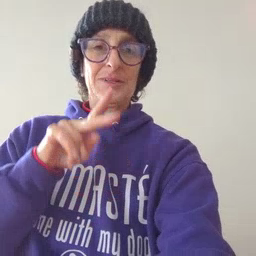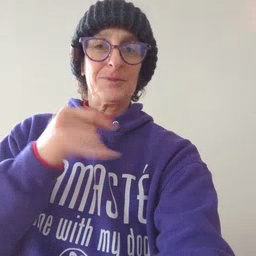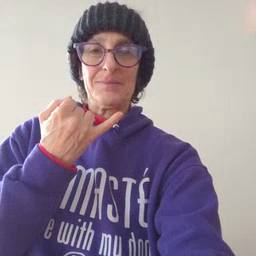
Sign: pajamas